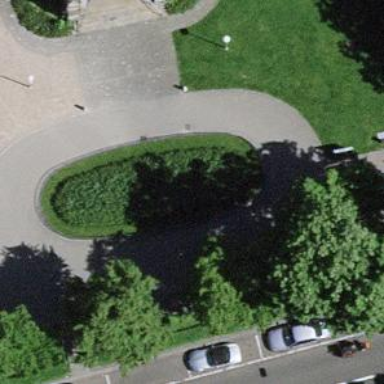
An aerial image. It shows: Flowerbed that is used for landscaping or gardening purposes.